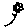
Label: flower